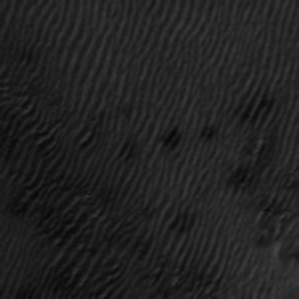
Label: frost